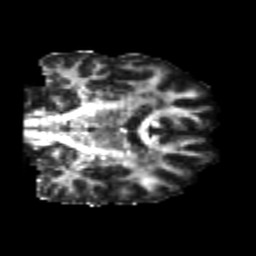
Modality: FA
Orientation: coronal
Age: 24
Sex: male
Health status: healthy
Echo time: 0.074 s